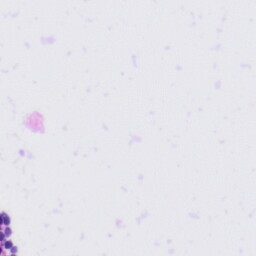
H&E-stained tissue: Tonsil